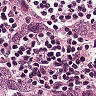
Metastatic tissue present: yes